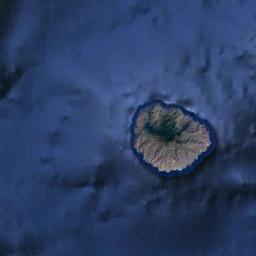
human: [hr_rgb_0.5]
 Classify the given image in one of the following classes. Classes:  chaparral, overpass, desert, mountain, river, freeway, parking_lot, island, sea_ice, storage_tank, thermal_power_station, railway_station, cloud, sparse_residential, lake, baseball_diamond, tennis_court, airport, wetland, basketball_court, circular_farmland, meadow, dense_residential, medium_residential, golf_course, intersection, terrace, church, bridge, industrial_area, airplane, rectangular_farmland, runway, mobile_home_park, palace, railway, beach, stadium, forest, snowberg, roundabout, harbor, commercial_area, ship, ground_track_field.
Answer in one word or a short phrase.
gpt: island